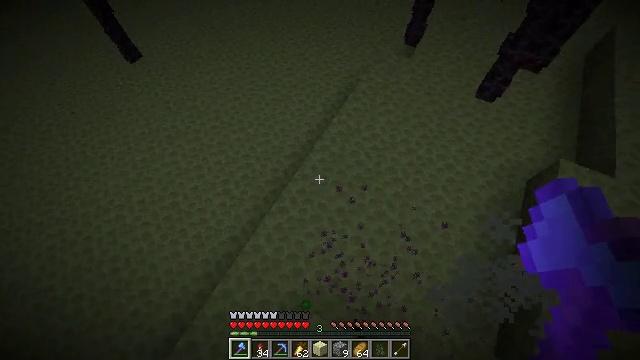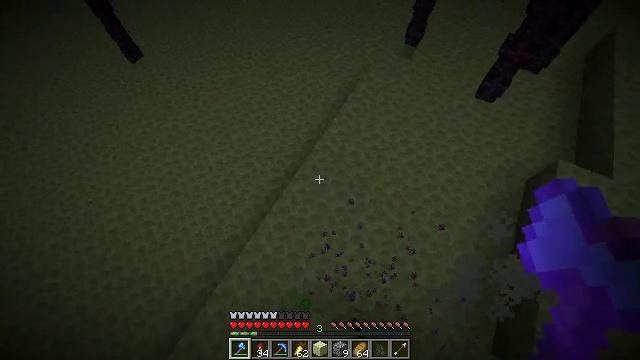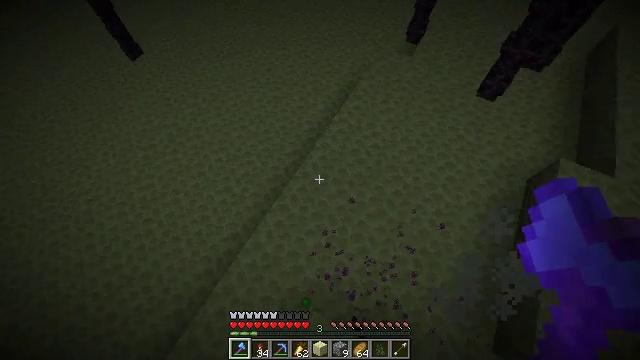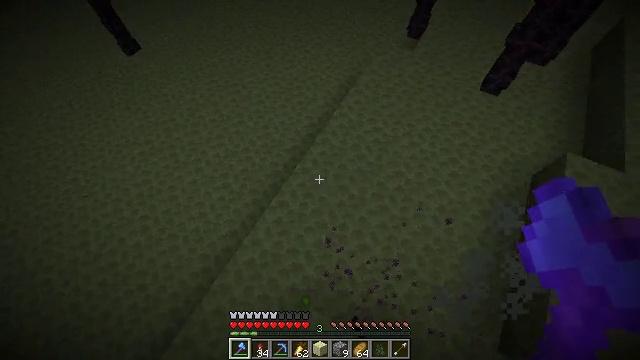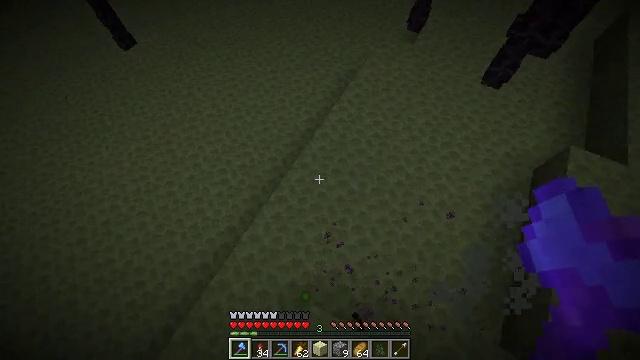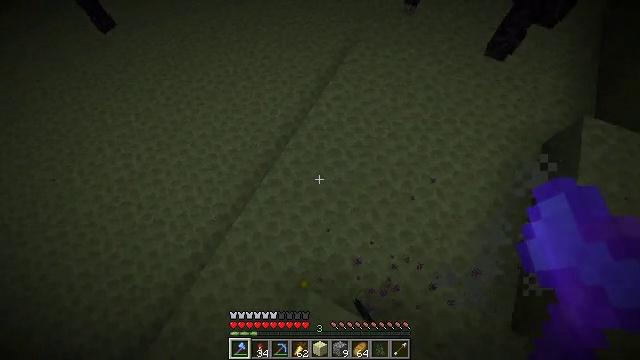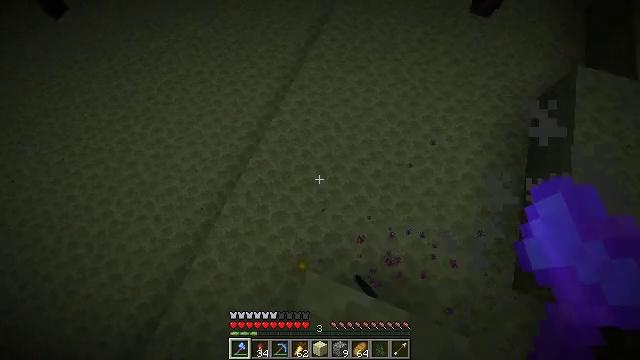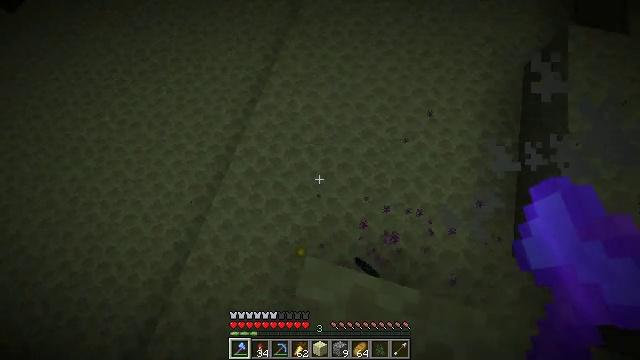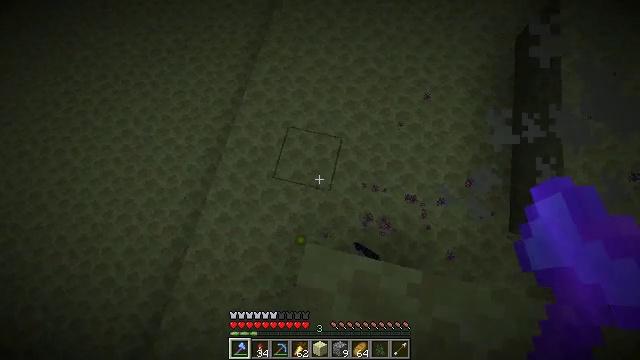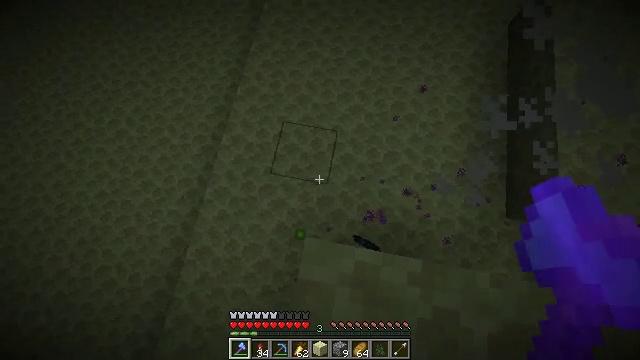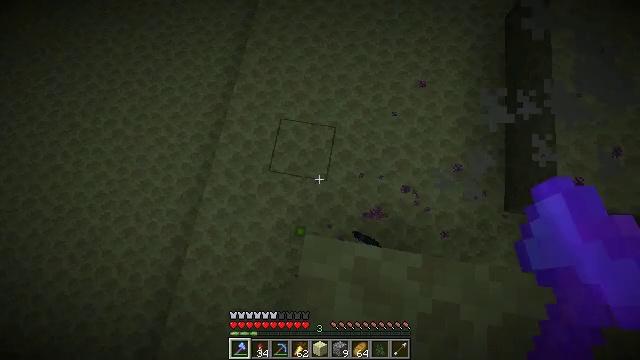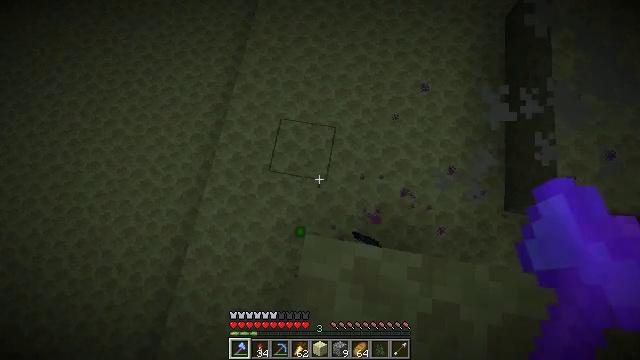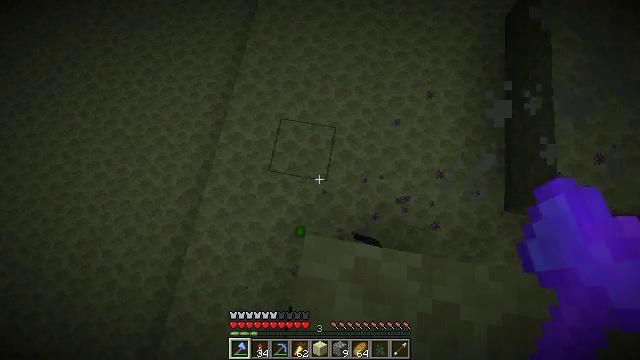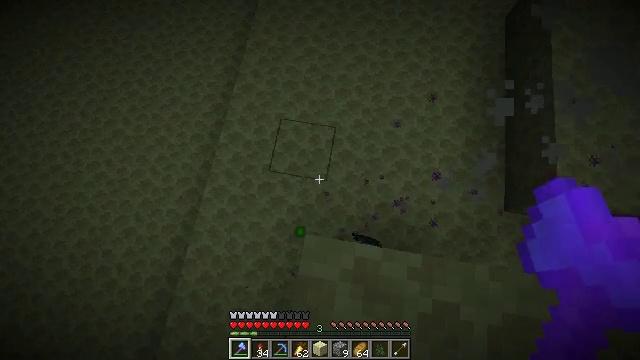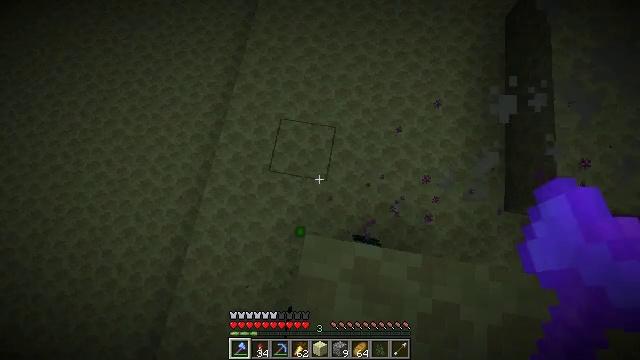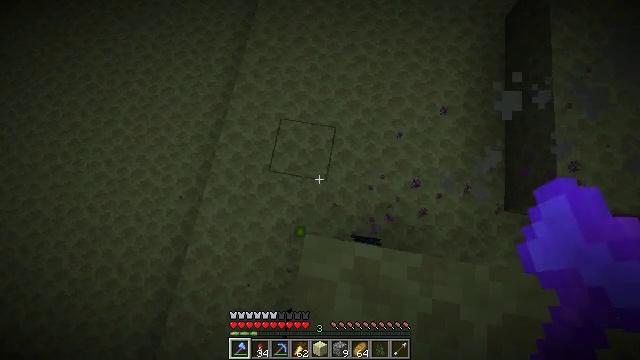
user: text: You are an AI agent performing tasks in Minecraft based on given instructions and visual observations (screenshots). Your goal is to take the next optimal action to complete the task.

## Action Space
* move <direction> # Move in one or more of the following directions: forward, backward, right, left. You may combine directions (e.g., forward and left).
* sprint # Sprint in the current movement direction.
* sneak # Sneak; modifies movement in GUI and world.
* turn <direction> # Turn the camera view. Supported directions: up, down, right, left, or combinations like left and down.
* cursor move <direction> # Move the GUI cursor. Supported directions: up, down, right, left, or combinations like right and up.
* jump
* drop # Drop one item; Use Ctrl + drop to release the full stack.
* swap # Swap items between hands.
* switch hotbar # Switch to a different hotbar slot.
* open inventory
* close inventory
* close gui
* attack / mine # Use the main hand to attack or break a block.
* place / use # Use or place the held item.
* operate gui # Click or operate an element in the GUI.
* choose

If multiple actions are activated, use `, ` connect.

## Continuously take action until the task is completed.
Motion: motion action
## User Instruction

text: Drop a diamond axe.
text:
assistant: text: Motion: sneak, jump
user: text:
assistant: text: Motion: sneak, jump
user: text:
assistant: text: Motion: sneak, jump
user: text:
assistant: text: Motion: sneak
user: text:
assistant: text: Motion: sneak, turn right and down
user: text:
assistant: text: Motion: sneak, turn right and down
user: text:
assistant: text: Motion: sneak, turn right and down
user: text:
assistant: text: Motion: sneak, turn right and down
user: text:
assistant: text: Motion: sneak, turn right and down
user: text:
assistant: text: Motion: sneak, turn right
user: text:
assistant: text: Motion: sneak
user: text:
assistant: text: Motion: sneak
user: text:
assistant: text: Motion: sneak
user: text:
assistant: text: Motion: sneak
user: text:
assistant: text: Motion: sneak
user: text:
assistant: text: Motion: sneak
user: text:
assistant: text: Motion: sneak
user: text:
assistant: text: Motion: sneak
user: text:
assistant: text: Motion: sneak
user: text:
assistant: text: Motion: sneak
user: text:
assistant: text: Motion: sneak
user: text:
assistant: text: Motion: sneak
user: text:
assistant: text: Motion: sneak
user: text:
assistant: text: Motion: sneak
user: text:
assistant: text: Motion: sneak
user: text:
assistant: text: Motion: sneak
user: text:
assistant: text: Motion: sneak
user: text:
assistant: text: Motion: sneak
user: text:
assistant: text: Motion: sneak
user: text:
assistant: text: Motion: sneak